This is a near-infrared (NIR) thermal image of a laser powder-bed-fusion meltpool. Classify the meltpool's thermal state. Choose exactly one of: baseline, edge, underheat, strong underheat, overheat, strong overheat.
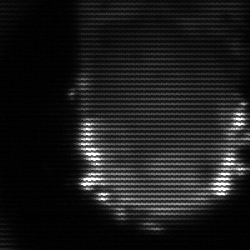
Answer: baseline